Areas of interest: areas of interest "Badminton Court"
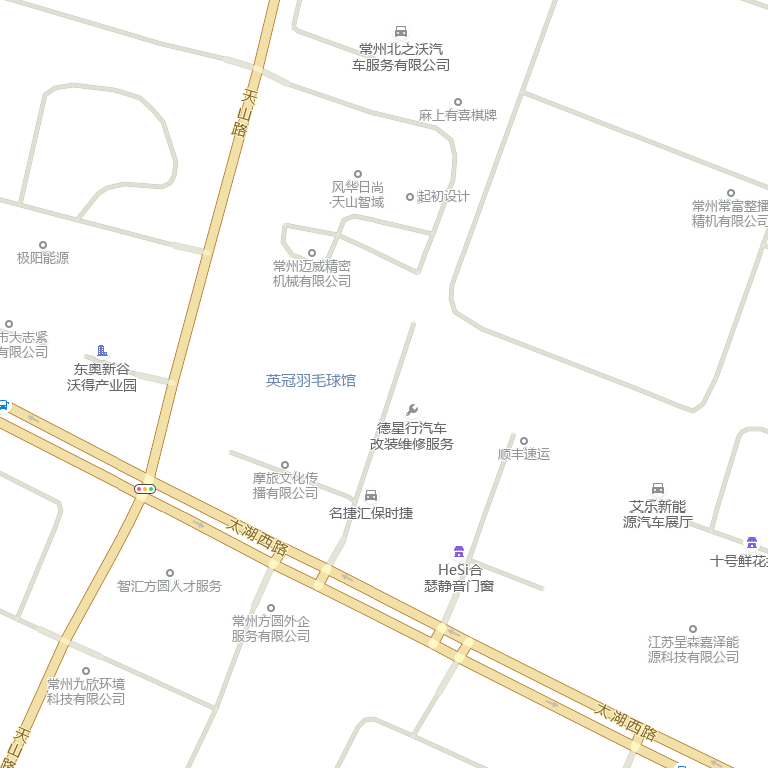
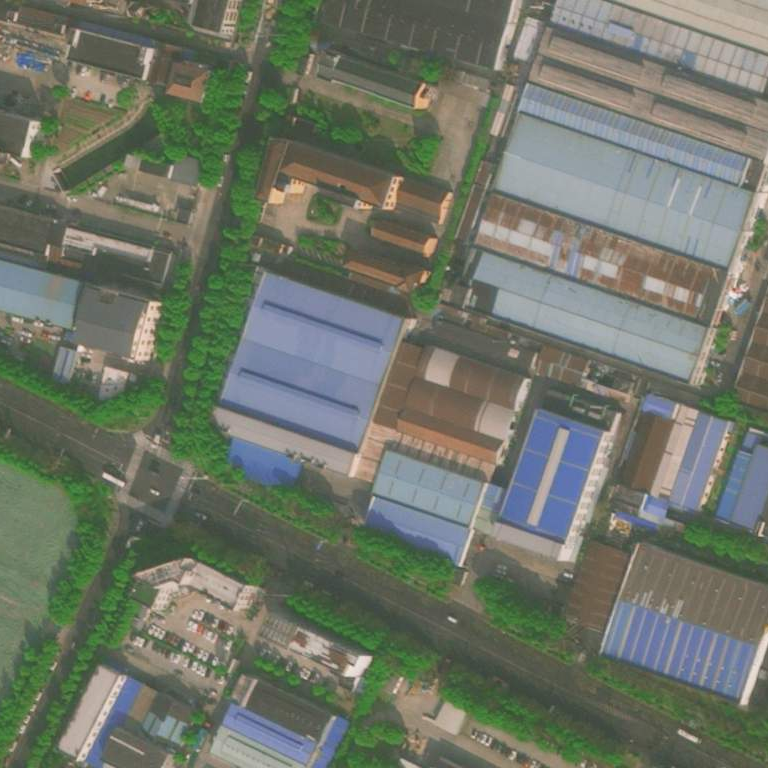